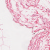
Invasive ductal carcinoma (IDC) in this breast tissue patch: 0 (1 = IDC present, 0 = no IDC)